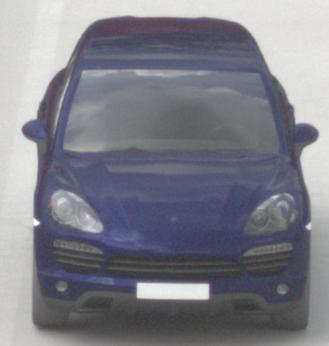
Make: Porsche
Model: Cayenne
Detailed model: Cayenne (958)
Model produced from: 2010/05
Model produced until: 2014/07
Doors: 5
Color: blue
Road condition: dry road
Daytime: morning or afternoon
Contrast: low contrast